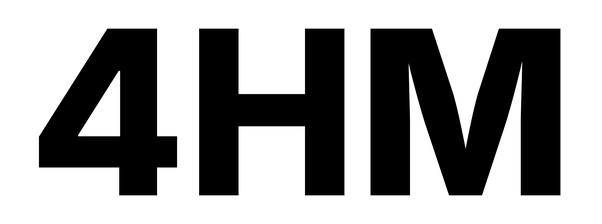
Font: Inter_ExtraBold